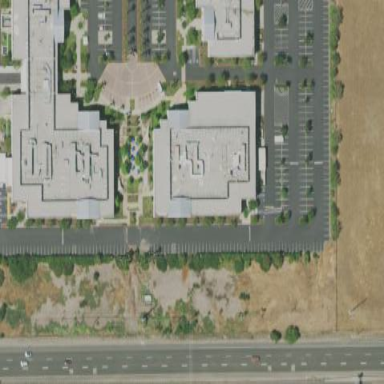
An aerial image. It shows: Office building.